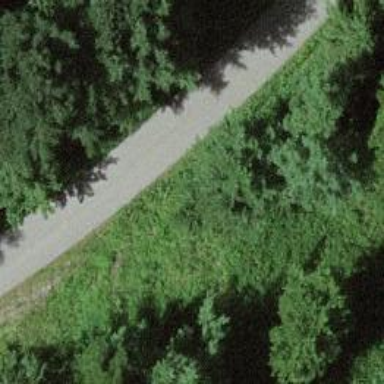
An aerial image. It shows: Unclassified road with grade 1 track type.